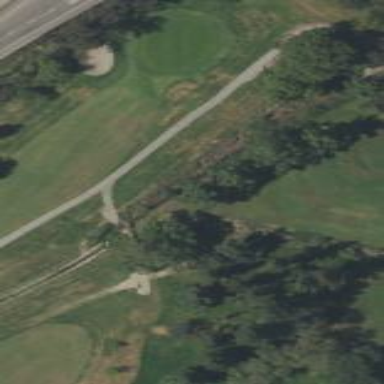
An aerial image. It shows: Grassy area designated as golf fairway.